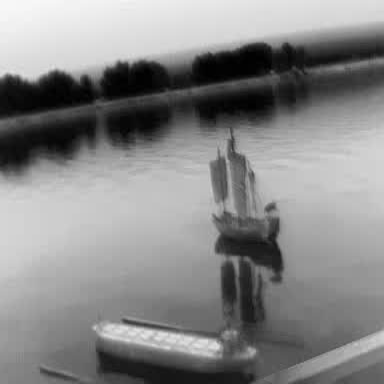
There is a sailboat in the infrared image.